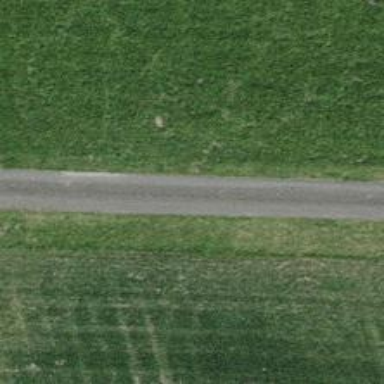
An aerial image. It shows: Track with grade 1 quality.